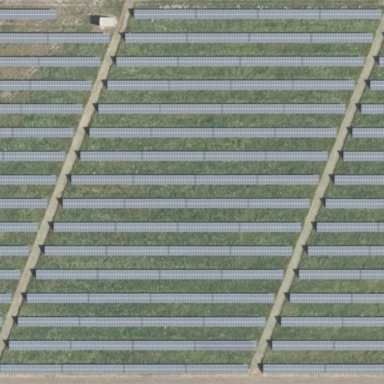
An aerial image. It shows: Solar power generator using photovoltaic method with solar photovoltaic panel types.